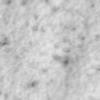
Label: no_change